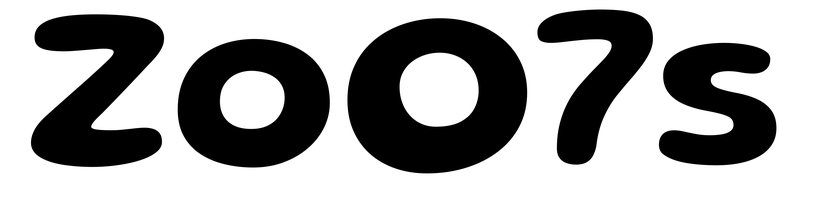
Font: Gluten_SemiBold